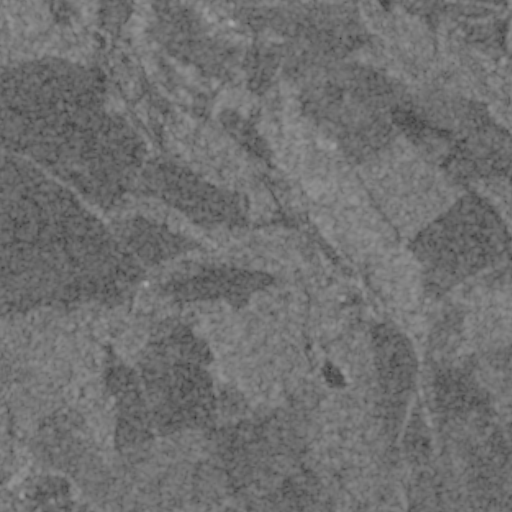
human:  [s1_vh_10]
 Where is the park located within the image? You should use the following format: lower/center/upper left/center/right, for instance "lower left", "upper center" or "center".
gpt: The park is located in the upper center of the image.
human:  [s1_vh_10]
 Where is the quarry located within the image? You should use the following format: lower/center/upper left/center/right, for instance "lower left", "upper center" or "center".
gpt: The quarry is located in the lower left of the image.
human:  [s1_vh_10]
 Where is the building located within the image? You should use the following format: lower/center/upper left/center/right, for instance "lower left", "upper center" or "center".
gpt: There is no building in the image.

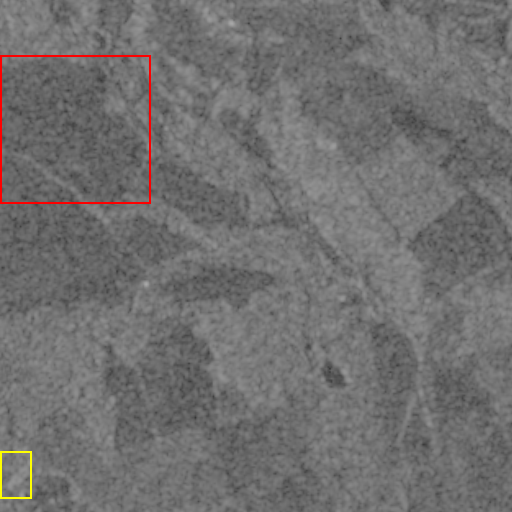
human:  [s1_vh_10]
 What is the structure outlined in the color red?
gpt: The structure outlined in red is a crop field.
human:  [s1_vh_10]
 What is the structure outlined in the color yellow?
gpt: The structure outlined in yellow is a quarry.
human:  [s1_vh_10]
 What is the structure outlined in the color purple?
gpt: There is no purple outline.